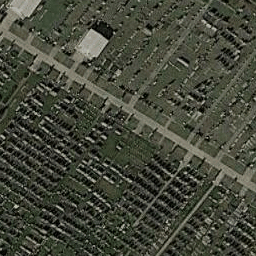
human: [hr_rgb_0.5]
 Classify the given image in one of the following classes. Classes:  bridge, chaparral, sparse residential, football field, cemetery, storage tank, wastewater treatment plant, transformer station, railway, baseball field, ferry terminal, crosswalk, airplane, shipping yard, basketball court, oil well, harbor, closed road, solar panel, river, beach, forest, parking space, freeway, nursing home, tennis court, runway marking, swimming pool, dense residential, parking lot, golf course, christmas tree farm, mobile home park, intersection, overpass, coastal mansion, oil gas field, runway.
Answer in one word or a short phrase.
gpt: cemetery